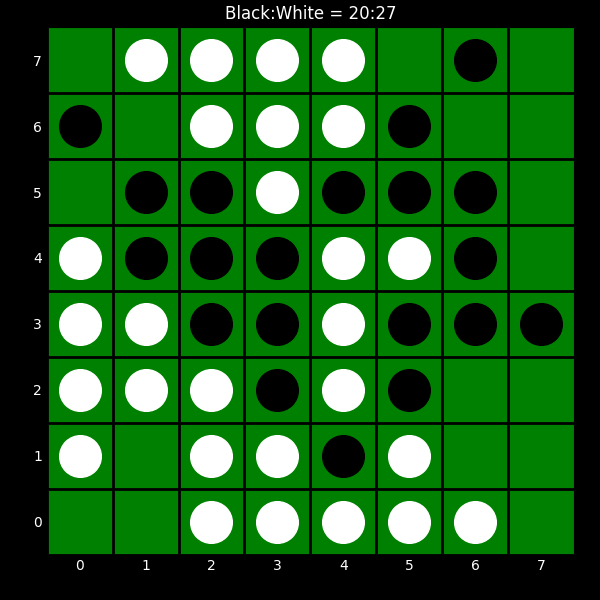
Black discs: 20
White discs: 27